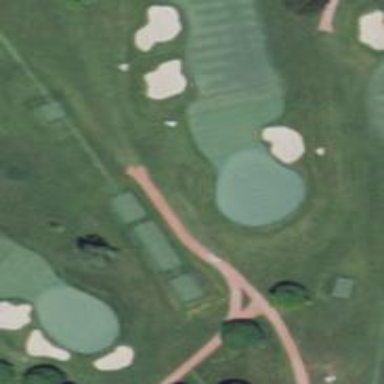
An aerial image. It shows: Path designated for golf carts.